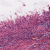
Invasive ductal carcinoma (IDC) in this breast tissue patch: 1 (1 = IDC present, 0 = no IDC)